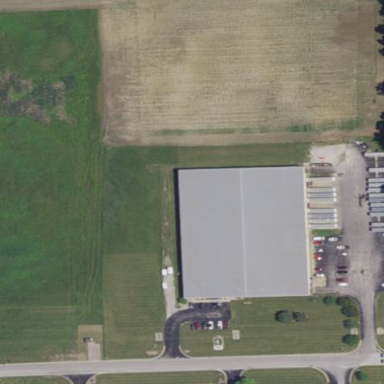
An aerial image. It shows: Warehouse building.